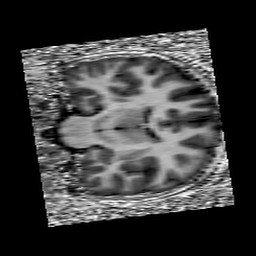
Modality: UNIT1
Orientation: coronal
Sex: male
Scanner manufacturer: siemens
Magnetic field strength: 3 T
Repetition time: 5 s
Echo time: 0.00368 s